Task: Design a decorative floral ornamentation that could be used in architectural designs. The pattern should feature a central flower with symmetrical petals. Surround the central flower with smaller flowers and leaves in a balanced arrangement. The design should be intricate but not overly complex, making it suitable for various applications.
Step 635:
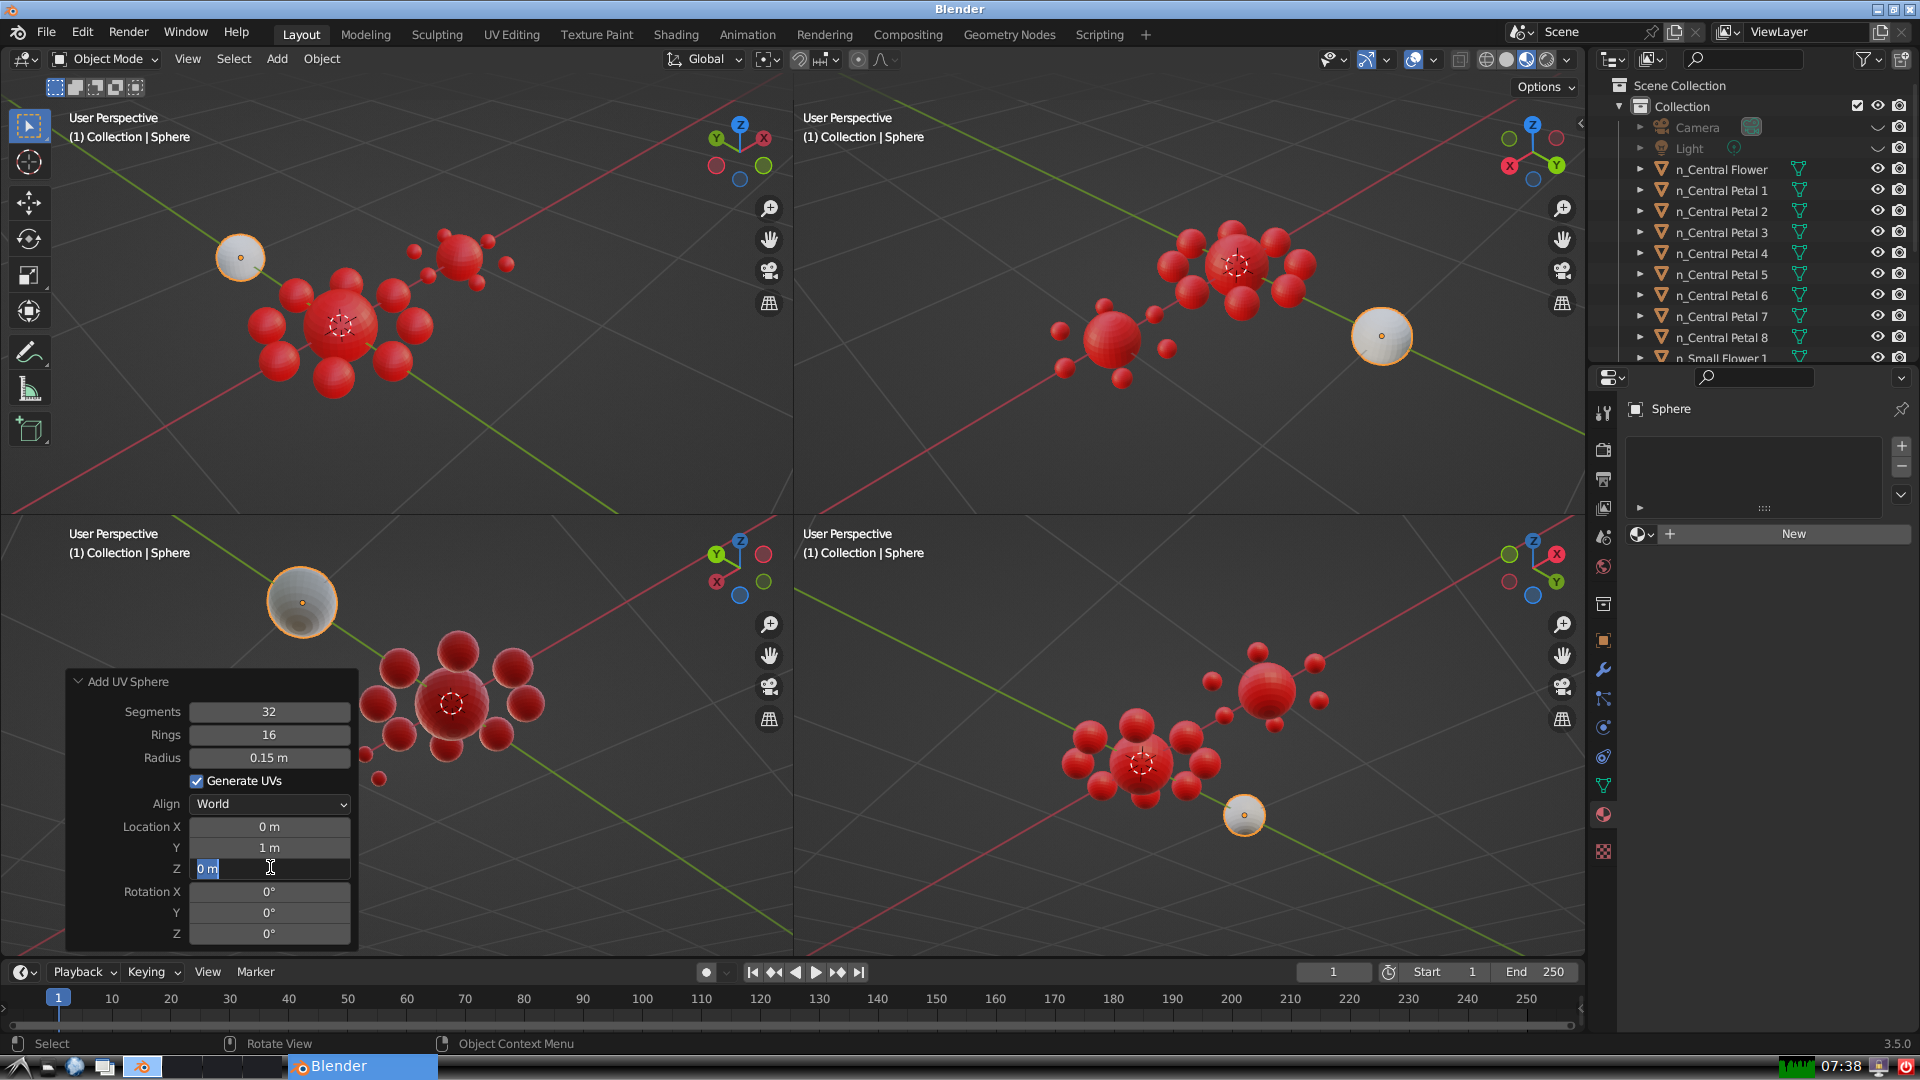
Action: input_text: 0.0